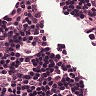
Metastatic tissue present: no